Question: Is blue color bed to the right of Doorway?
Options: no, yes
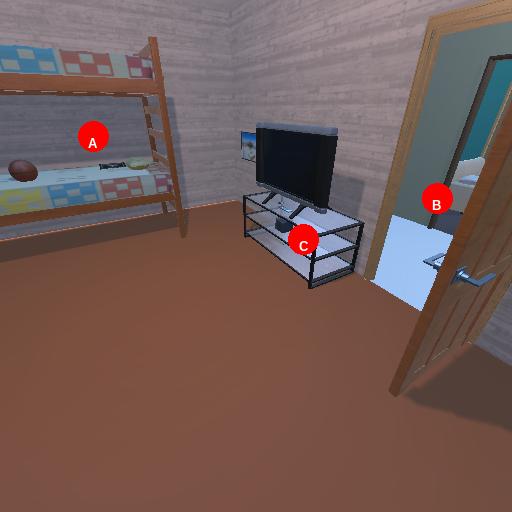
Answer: no